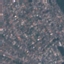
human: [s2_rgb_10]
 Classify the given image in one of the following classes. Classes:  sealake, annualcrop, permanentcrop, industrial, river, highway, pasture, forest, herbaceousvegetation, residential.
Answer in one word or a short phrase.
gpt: Residential